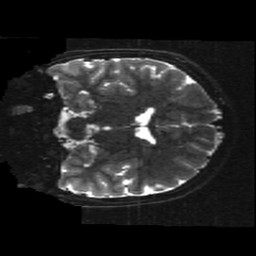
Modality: T2w
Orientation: coronal
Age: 11
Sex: female
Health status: ill
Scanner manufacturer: ge
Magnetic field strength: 3 T
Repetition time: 7.5 s
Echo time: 0.1015 s